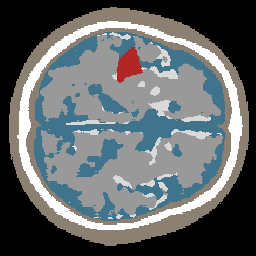
Label: lesion